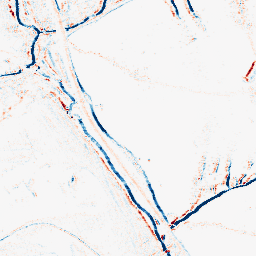
Category: morphological
Decomposition family: morphological_rect
Decomposition parameters: operation: average
width: 5
height: 3
Upsampling method: bicubic_16x
Upsampling parameters: scale: 16
Upsampling scale: 16